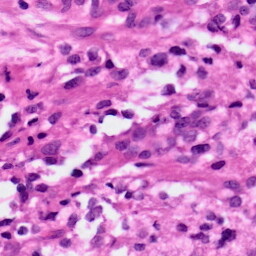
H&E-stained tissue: Ovarian